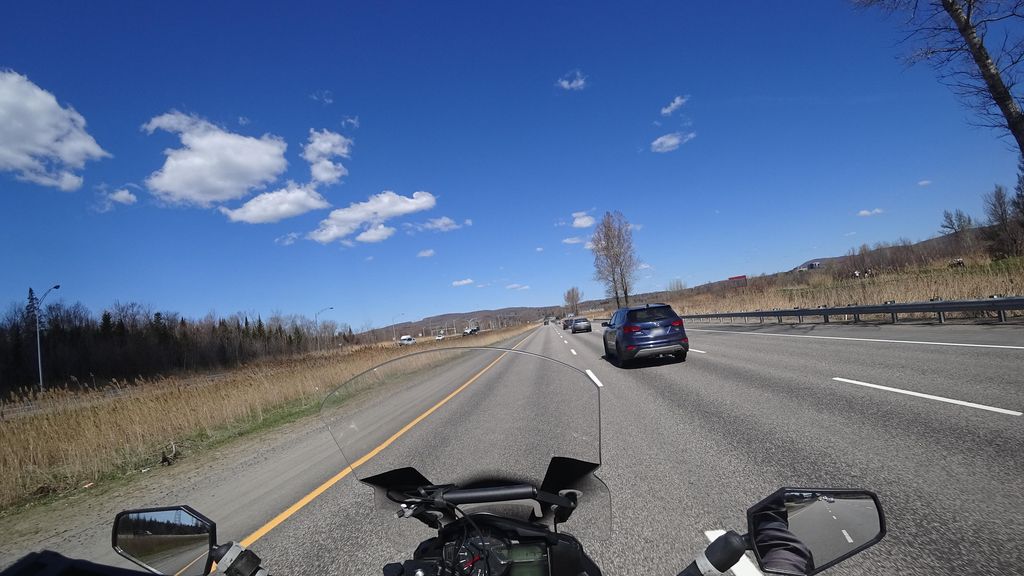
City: quebec_city